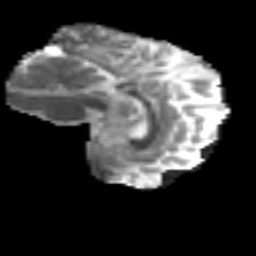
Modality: MD
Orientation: sagittal
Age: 32
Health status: ill
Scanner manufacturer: philips
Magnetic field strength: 3 T
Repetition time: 9 s
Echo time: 0.127 s